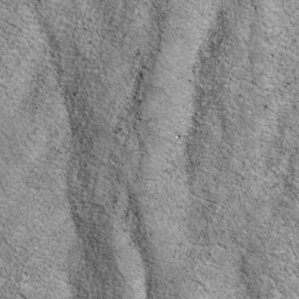
Label: non_frost